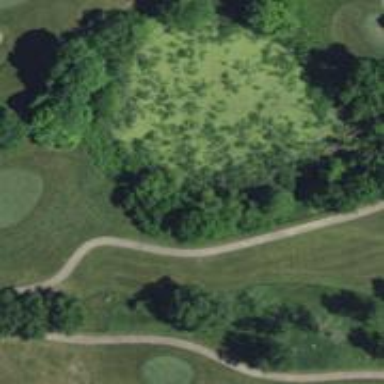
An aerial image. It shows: Rough area in golf course.